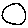
Label: circle